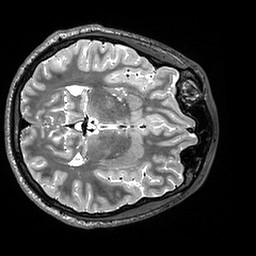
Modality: T2w
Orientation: axial
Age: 20
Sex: male
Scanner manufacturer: siemens
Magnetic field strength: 3 T
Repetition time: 3.2 s
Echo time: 0.564 s